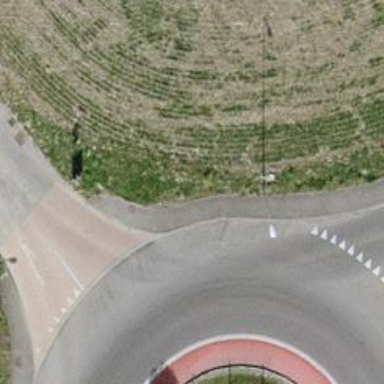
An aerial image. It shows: Asphalt sidewalk.